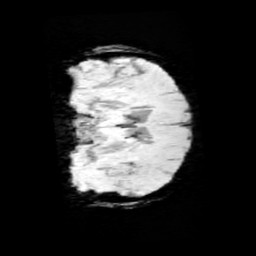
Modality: minIP
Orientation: coronal
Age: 9
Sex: female
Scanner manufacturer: siemens
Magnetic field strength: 3 T
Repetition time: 0.027 s
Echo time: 0.02 s